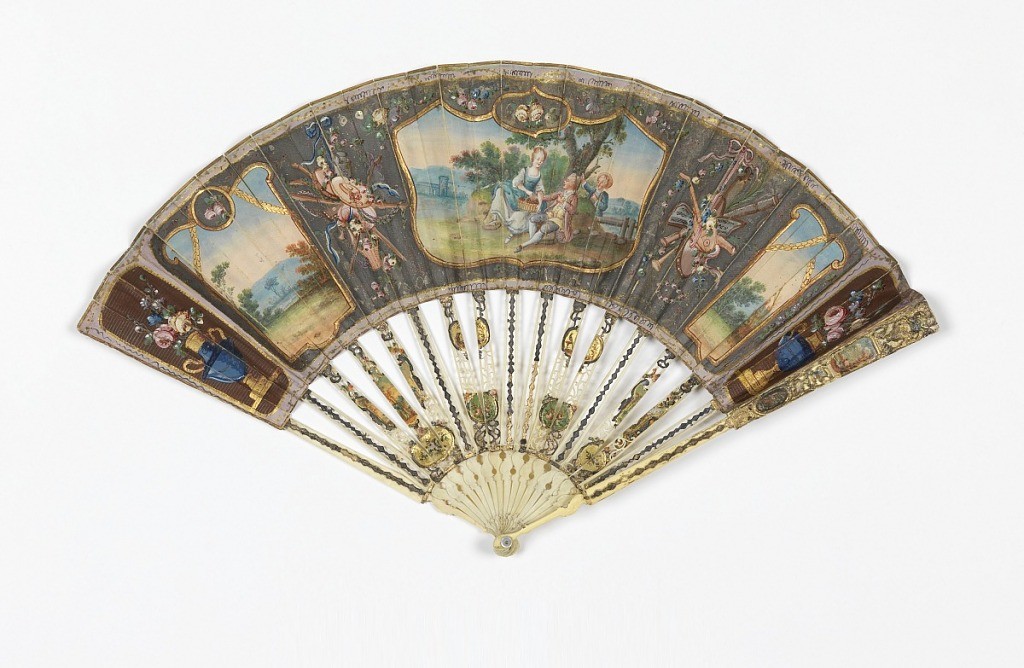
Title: Pleated fan and case
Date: ca. 1780
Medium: Gilded and gouache-painted vellum leaf; carved à jour, silvered, gilded, and painted ivory sticks
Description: Larger central cartouche with maiden holding basket of cherries and two youths in Boucher style. Two smaller side cartouches with heroic landscapes. Spaces between filled with still life ornaments of Louis XVI style. Reverse has a simple landscape without a frame with a pink and blue floral border.